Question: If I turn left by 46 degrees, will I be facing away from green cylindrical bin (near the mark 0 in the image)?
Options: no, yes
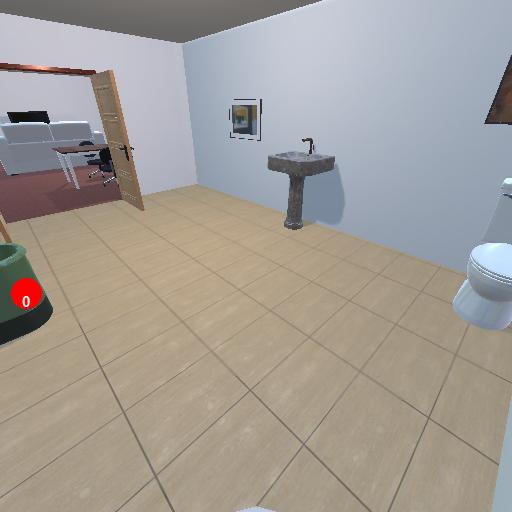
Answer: no